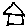
Label: house